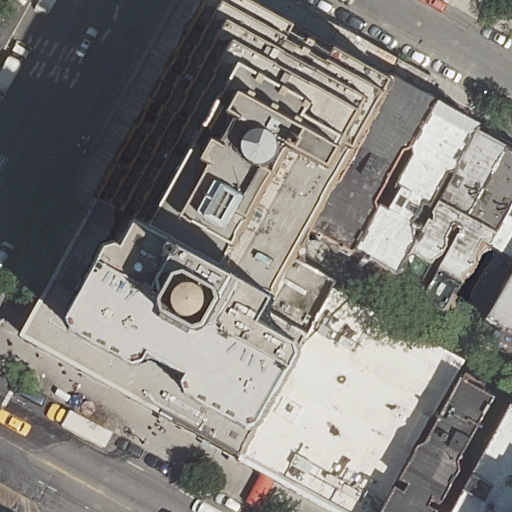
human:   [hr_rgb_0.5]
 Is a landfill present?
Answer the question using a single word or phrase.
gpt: no

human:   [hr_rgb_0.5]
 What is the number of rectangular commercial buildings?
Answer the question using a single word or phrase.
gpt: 1

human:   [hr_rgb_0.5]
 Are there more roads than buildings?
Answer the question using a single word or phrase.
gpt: no

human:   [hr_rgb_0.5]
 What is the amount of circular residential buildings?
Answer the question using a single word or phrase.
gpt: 0

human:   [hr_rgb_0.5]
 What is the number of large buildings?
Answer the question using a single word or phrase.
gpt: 1

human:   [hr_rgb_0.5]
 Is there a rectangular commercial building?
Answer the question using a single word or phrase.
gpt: yes

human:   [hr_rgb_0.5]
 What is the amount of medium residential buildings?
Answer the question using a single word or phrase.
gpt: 5

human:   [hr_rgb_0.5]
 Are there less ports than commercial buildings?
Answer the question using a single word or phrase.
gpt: yes

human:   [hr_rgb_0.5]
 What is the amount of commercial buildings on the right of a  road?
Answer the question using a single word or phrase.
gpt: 1

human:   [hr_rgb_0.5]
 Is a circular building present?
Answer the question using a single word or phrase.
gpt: no

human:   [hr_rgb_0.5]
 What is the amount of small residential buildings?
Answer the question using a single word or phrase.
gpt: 4

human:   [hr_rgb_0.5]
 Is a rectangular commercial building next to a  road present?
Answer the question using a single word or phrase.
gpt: yes

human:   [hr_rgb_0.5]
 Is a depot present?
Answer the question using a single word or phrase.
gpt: no

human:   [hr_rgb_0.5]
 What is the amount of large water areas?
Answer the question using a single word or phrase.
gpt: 0

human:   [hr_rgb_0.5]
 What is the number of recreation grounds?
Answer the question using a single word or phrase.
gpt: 0

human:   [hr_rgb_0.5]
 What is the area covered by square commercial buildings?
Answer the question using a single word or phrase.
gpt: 0m2

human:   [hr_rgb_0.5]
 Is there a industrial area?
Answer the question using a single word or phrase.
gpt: no

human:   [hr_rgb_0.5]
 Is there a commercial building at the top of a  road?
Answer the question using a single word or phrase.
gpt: no

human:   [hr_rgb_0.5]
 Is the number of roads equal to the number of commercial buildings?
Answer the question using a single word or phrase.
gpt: no

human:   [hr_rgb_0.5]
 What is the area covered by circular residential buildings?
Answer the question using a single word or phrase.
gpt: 0m2

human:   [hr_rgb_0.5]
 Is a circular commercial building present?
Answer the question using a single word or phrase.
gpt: no

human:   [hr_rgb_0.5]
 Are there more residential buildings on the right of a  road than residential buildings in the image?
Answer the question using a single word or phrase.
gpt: no

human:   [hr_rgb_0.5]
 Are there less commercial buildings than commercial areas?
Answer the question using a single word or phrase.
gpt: no

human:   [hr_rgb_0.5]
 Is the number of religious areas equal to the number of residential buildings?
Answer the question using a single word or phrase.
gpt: no

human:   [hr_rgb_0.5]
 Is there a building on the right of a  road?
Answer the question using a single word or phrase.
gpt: yes

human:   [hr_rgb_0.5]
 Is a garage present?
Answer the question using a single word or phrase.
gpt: no

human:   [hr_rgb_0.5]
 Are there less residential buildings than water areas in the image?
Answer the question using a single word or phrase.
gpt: no

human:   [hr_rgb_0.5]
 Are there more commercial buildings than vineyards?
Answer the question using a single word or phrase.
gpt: yes

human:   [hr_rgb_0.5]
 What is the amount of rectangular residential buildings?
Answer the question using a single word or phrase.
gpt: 4

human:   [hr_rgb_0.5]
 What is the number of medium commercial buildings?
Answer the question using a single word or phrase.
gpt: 0

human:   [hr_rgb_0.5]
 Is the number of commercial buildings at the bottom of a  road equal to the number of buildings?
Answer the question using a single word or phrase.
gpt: no

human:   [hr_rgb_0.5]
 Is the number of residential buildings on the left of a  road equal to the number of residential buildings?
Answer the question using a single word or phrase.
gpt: no

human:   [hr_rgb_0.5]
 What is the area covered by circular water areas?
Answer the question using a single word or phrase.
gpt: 0m2

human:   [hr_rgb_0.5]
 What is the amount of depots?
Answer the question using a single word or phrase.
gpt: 0

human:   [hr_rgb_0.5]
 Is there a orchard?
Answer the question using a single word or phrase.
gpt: no

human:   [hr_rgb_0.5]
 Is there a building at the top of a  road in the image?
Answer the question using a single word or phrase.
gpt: yes